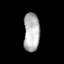
Tissue: lung
Cell type: Endothelial cells
Senescence score: 0.5648
Nuclear area (px): 602
Mean DAPI intensity: 181.973